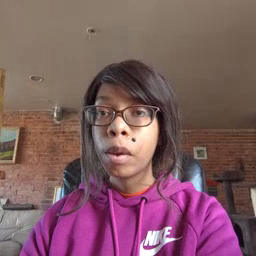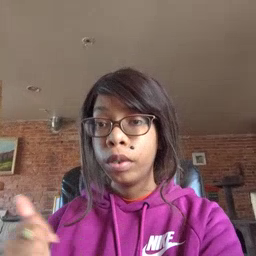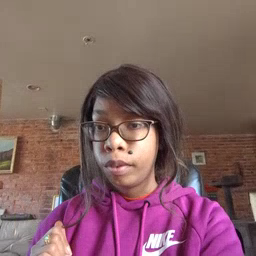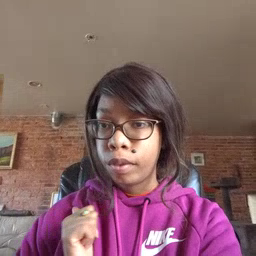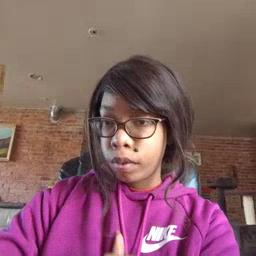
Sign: jacket